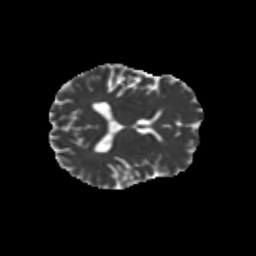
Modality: MD
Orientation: axial
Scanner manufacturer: siemens
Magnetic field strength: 3 T
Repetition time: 9.2 s
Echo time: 0.084 s